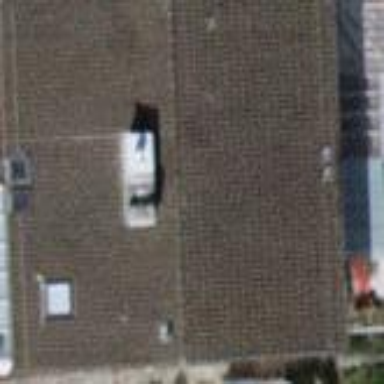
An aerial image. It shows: Building with pitched roof.